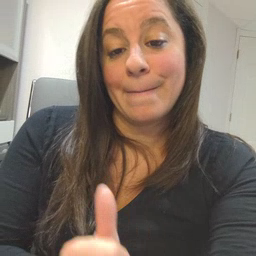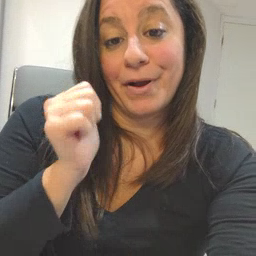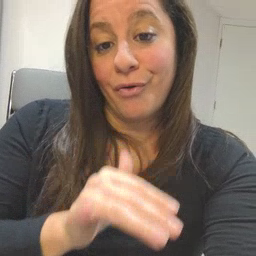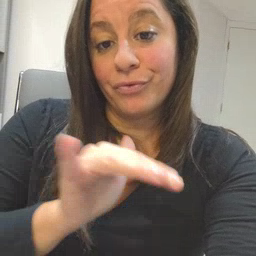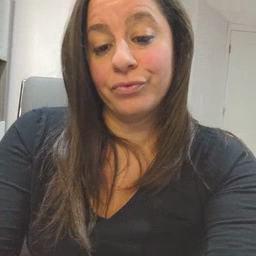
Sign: backyard